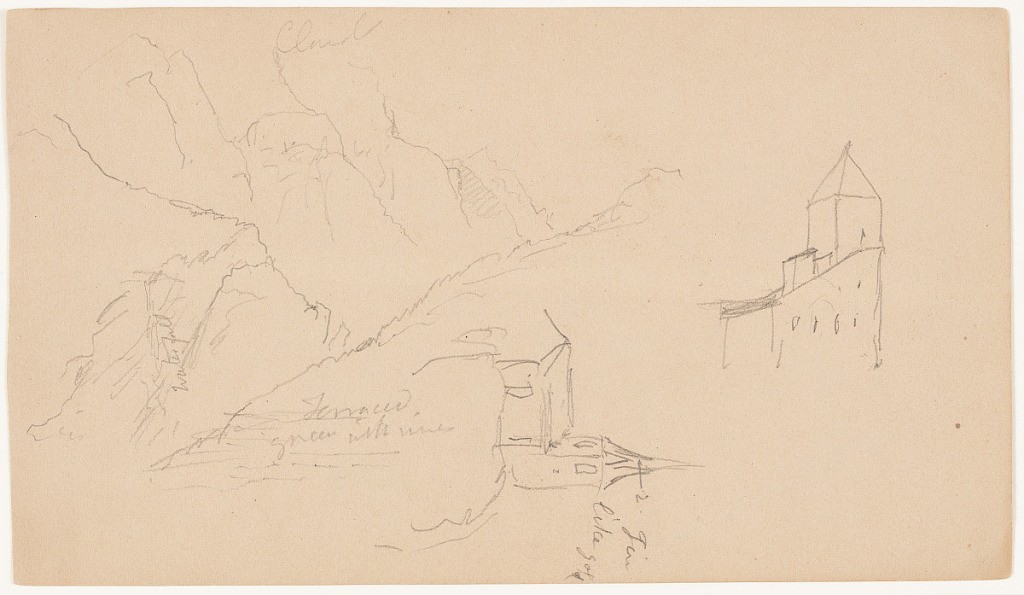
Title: Valley Waterfall and Churches, Switzerland
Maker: Frederic Edwin Church, American, 1826–1900
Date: August 1868
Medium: Graphite on tan wove paper; verso: graphite
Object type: Drawing
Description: Architecture and landscape sketcehs from the Rhone Valley, Switzerland, showing, at left, an oblique view down a steep, narrow mountain valley with a waterfall at left. At right, a sketch of a church is included, with a view of another church oppositely oriented at lower center.

Verso: Landscape and architecture sketches around the Rhone Valley, Switzerland, showing a view at center of a waterfall in the mountains, over which a stone bridge arches. Loosely rendered in the lower portion and oppositely oriented, a monastery or multiple buildings in a town are visible, including a tower in the foreground.